Question: Can anyone tell me why the following site renders really wide on an iPhone? It's been restricted it to 950px wide and the height has been specified a bottom margin incase the page was too short.

<URL>
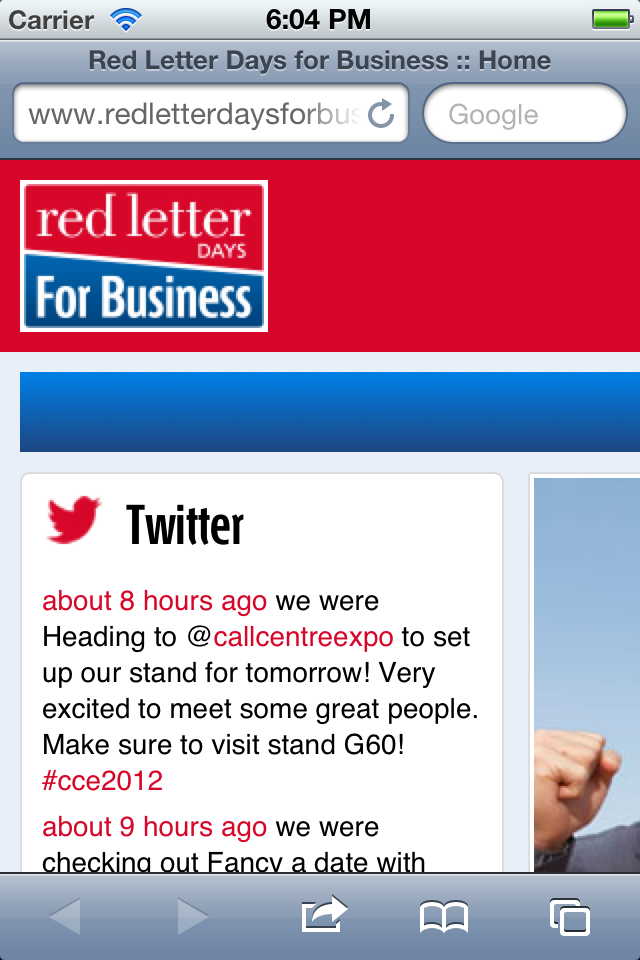
Answer: Have you set the viewport size? Perhaps you could try this. Place it in the header
'''
<meta name="viewport" content="width=1200">
'''